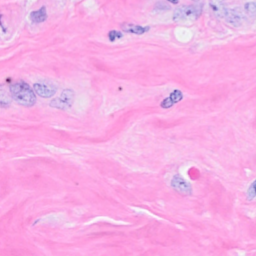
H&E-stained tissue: Breast